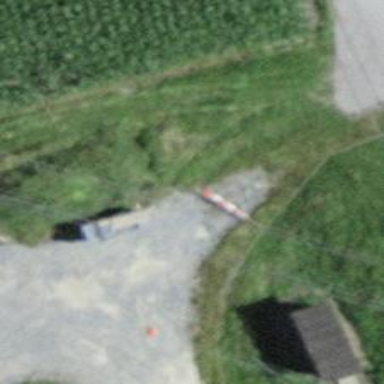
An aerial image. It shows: Lift gate barrier.